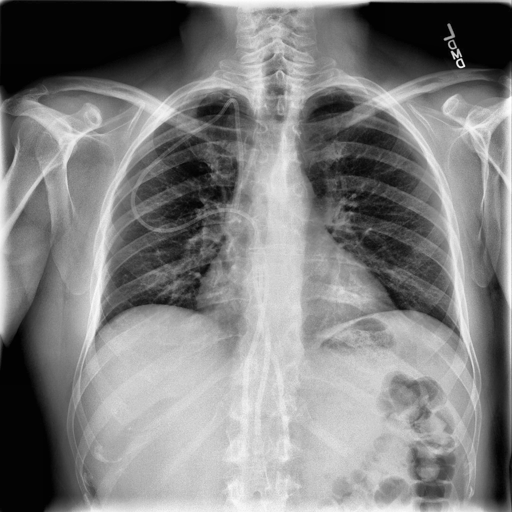
Finding: NORMAL